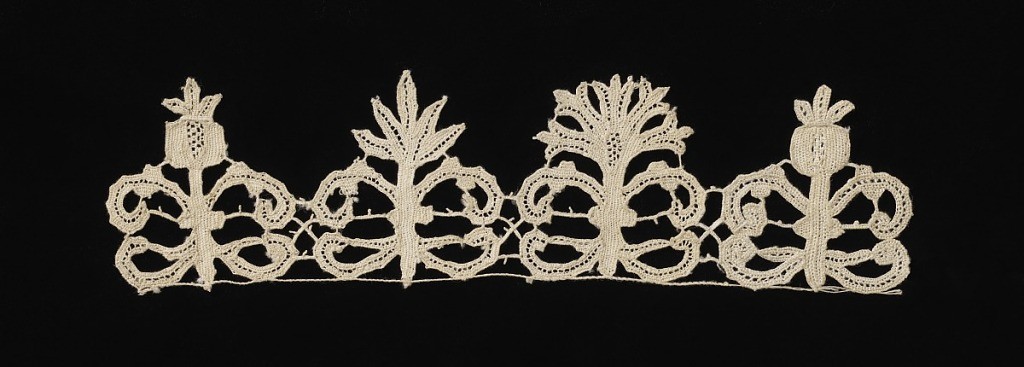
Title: Border
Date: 17th century
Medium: linen Technique: punto in aria needle lace
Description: Fragment of a border with tabs in the form of plants.